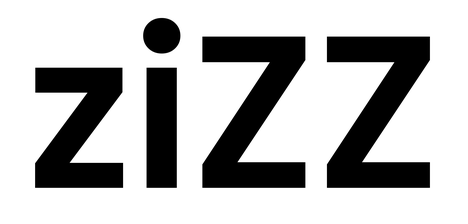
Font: Poppins-SemiBold